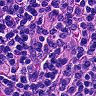
Metastatic tissue present: no